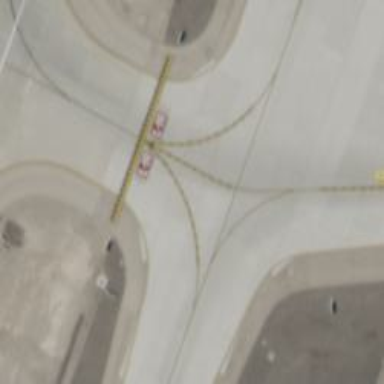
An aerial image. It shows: View of taxiway at the airport.